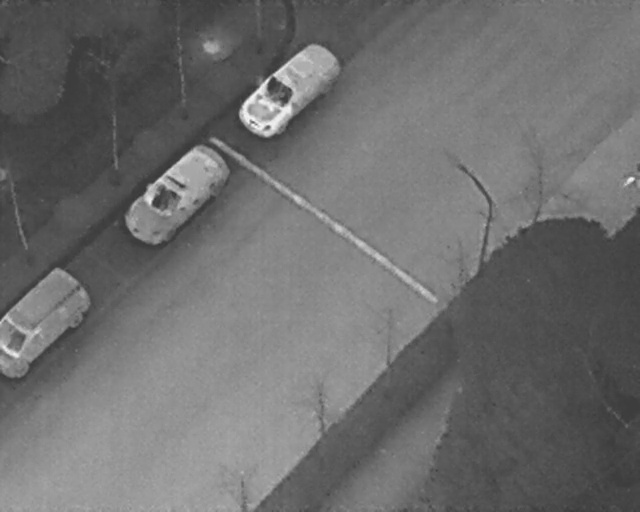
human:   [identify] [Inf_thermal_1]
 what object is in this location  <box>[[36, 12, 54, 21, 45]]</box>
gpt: <ref>1 large car at the top</ref>